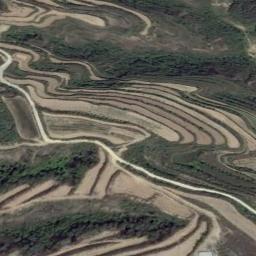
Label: terrace